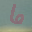
Label: 6